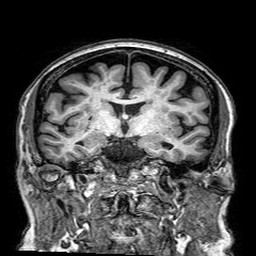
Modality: T1w
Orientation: sagittal
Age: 68
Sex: female
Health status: healthy
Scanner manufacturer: philips
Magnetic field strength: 3 T